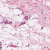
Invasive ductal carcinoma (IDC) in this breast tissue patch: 0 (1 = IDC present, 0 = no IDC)